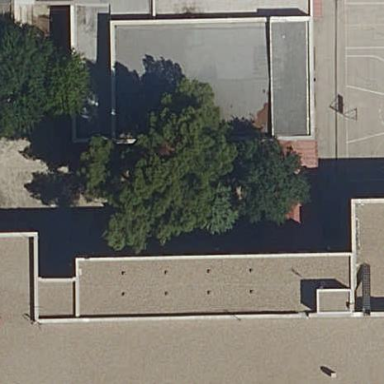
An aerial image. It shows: School.